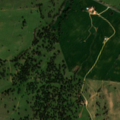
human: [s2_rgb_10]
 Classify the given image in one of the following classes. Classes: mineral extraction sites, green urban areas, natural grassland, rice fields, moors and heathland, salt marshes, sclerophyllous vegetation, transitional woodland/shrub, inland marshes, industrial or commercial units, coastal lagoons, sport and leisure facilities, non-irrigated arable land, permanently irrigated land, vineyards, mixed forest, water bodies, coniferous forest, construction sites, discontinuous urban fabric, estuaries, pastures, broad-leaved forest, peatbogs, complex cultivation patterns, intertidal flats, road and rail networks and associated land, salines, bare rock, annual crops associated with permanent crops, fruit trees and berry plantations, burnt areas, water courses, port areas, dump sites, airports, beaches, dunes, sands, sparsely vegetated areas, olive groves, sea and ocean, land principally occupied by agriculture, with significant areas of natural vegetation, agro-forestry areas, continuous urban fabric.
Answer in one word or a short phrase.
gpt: non-irrigated arable land, pastures, agro-forestry areas